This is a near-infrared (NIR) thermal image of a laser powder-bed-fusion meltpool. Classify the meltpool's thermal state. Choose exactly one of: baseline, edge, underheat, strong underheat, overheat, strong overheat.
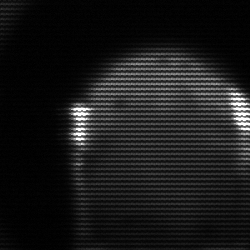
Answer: edge